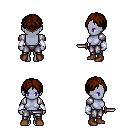
a pixel art fantasy rpg character, female body template, dark elf, purple skin, steel arm armor, metal pants, brown parted hairstyle, white cloth bracers, brown shoes, dagger, four views (front, back, left, right), 2x2 character sprite sheet, small pixel art, hard edges, no anti-aliasing